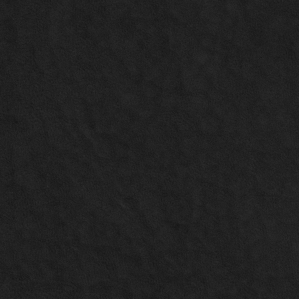
Label: non_frost